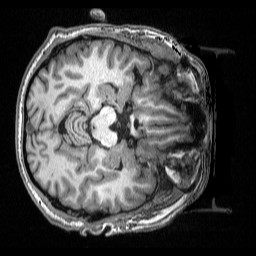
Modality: T1w
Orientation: axial
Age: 33
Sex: male
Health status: ill
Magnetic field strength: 3 T
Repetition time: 2.53 s
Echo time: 0.00331 s